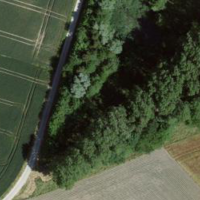
EUNIS habitat code: 52
Species observed at this site:
Caltha palustris